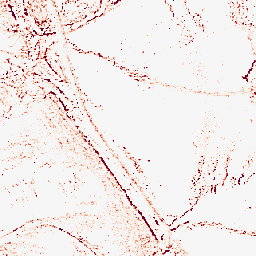
Category: morphological
Decomposition family: morphological_square
Decomposition parameters: operation: opening
size: 3
Upsampling method: area
Upsampling parameters: scale: 8
Upsampling scale: 8